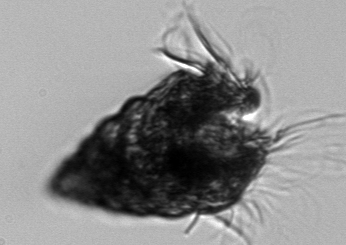
Label: Laboea_strobila